Question: '''
CREATE TABLE [dbo].[MembershipModule](
[Id] [uniqueidentifier] ROWGUIDCOL NOT NULL,
[ParentId] [uniqueidentifier] NULL,
[TargetId] [int] NULL,
[WebContentId] [uniqueidentifier] NULL,
<URL> NOT NULL,
[NameUpper] AS (isnull(upper([Name]),'')) PERSISTED NOT NULL,
<URL> NULL,
<URL> NULL,
[UriComputed] AS ??? PERSISTED,
<URL> NULL,
[Created] [date] NOT NULL,
<URL> NOT NULL,
[MenuItem] [bit] NOT NULL,
[Enabled] [bit] NOT NULL,
[Position] [smallint] NULL,
CONSTRAINT [PK_MembershipModule] PRIMARY KEY CLUSTERED
(
[Id] ASC
)WITH (PAD_INDEX = OFF, STATISTICS_NORECOMPUTE = OFF, IGNORE_DUP_KEY = OFF, ALLOW_ROW_LOCKS = ON, ALLOW_PAGE_LOCKS = ON) ON [PRIMARY]
) ON [PRIMARY]
'''
So far the UriComputed field is computed like this:
'''
lower(replace(isnull([UriPrefix],'/')+coalesce([UriText],[Name]),' ','-'))
'''
This produces output like the following

Now, I'd want to terminate all UriComputed values with ''/''. This would be easily accomplished by adding '+ '/'' to the computed field, except for the fact that "textless" uris, would be terminated like //, which I don't want happening.
since the sql I can put into a computed field is quite limited (and I don't really know the extents of these limitations) I thought I'd ask here how to add this.
basically I want the output in the image to be
> '''
/a/login/
/a/announcements/
/a/
/
'''
my closest attempt at doing this has been:
'''
isnull(convert(varchar(MAX),nullif(len(coalesce([UriText],[Name])),0)),'/')
'''
Which does kind of a mess, and adds a number if it should terminate in '/', and adds '/' when it should, what I'd need is the opposite ( that is, '/' when the length is 0, '' otherwise)
If there's an inline if or something like that I could use that would basically be it, but I don't know about that.
Thank you!
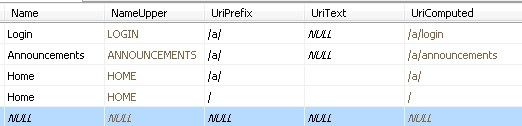
Answer: This worked for me:
'''
[UriComputed] AS (CASE
WHEN RIGHT(lower(replace(isnull([UriPrefix],'/')+coalesce([UriText],[Name]),' ','-')), 1) = '/' THEN
lower(replace(isnull([UriPrefix],'/')+coalesce([UriText],[Name]),' ','-'))
ELSE
lower(replace(isnull([UriPrefix],'/')+coalesce([UriText],[Name]),' ','-')) +'/'
END) PERSISTED,
'''
Full CREATE TABLE statement:
'''
CREATE TABLE [dbo].[MembershipModule](
[Id] [uniqueidentifier] ROWGUIDCOL NOT NULL,
[ParentId] [uniqueidentifier] NULL,
[TargetId] [int] NULL,
[WebContentId] [uniqueidentifier] NULL,
<URL> NOT NULL,
[NameUpper] AS (isnull(upper([Name]),'')) PERSISTED NOT NULL,
<URL> NULL,
<URL> NULL,
[UriComputed] AS (CASE
WHEN RIGHT(lower(replace(isnull([UriPrefix],'/')+coalesce([UriText],[Name]),' ','-')), 1) = '/' THEN
lower(replace(isnull([UriPrefix],'/')+coalesce([UriText],[Name]),' ','-'))
ELSE
lower(replace(isnull([UriPrefix],'/')+coalesce([UriText],[Name]),' ','-')) +'/'
END) PERSISTED,
<URL> NULL,
[Created] [date] NOT NULL,
<URL> NOT NULL,
[MenuItem] [bit] NOT NULL,
[Enabled] [bit] NOT NULL,
[Position] [smallint] NULL)
'''